Question: I am trying to create a curved line in Piccolo2D with Java.
This is my code
'''
public class MyCanvas extends PSwingCanvas{
private void drawLine(PPath inSocket, PPath outSocket) {
float startX = (float)inSocket.getX();
float startY = (float)inSocket.getY()+4;
float endX = (float)outSocket.getX()+8;
float endY = (float)outSocket.getY()+4;
PPath line = PPath.createLine(startX, startY, endX, endY);
line.curveTo(endX+60,endY,startX-60,startY, startX, startY);
getLayer().addChild(line);
}
public void testGraph(){
PPath in = PPath.createEllipse(100f, 100f, 8, 8);
PPath out = PPath.createEllipse(200f, 200f, 8, 8);
this.getLayer().addChild(in);
this.getLayer().addChild(out);
drawLine(out,in);
}
public static void main(String[] args){
final JFrame frame = new JFrame("Testing");
MyCanvas canvas = new MyCanvas();
canvas.testGraph();
frame.getContentPane().add(editor);
frame.setPreferredSize(new Dimension(600, 400));
frame.pack();
frame.setDefaultCloseOperation(JFrame.EXIT_ON_CLOSE);
SwingUtilities.invokeLater(new Runnable() {
@Override
public void run() {
frame.setVisible(true);
}});
}
}
'''
The graph that I get is :

How do I get rid of the original line segment between the two points so that I see only the curved line?
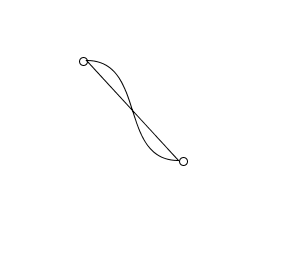
Answer: This is probably too late, but anyway, you can try the following:
'''
PPath line = new PPath();
line.moveTo(endX, endY);
line.curveTo(endX + 60, endY, startX - 60, startY, startX, startY);
'''
Here is a result based on the original code sample: